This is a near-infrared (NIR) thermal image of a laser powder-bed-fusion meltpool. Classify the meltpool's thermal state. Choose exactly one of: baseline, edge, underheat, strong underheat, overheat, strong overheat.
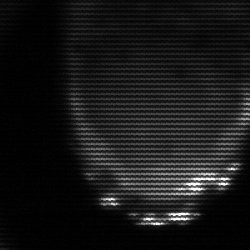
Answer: edge